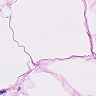
Metastatic tissue present: no